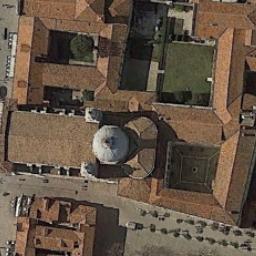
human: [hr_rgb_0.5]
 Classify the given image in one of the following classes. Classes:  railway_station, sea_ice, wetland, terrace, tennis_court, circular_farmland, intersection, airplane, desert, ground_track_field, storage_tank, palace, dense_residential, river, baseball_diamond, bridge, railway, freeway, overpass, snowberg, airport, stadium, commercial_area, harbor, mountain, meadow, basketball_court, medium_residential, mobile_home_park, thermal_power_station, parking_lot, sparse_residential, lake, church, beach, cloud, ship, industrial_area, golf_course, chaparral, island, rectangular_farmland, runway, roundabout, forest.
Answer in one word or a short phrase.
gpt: church